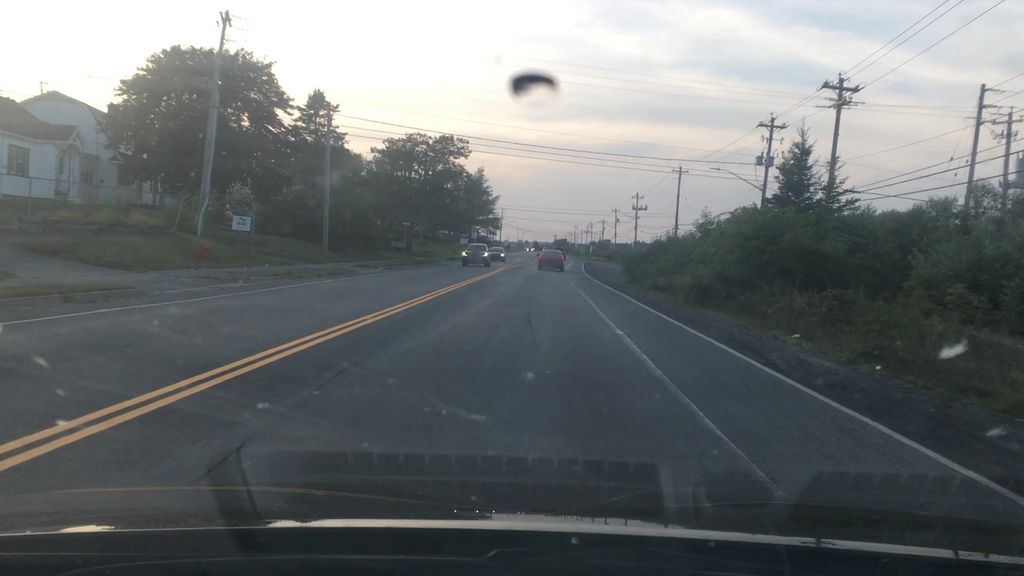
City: halifax